Field crop: maize
Growth stage: 2
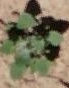
Species: chenopodium